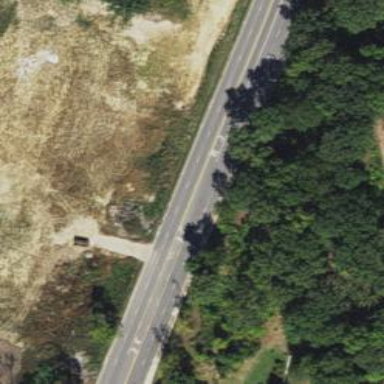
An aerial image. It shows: Secondary road with asphalt surface.